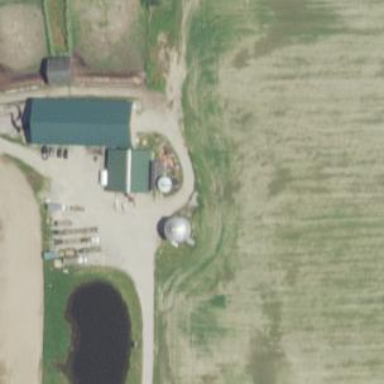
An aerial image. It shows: Silo.